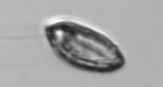
Label: Katodinium_or_Torodinium